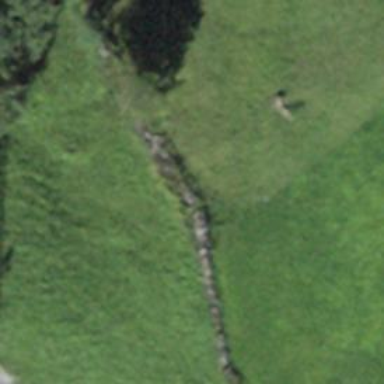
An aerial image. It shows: Dry stone wall barrier.